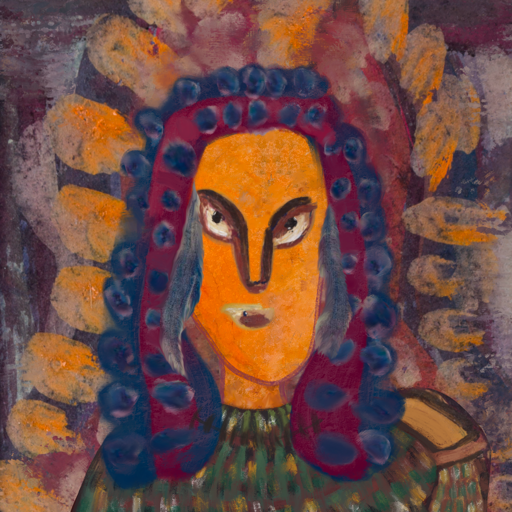
Background: Doll, Head And Neck Front: Hypocrite, Face Front: After_Raid, Bust: After_Raid, Hair Front: Hill_Girl, Head Accessory: Blank, Second Necklace: Blank, Necklace: In_The_Sun, Baby: Blank